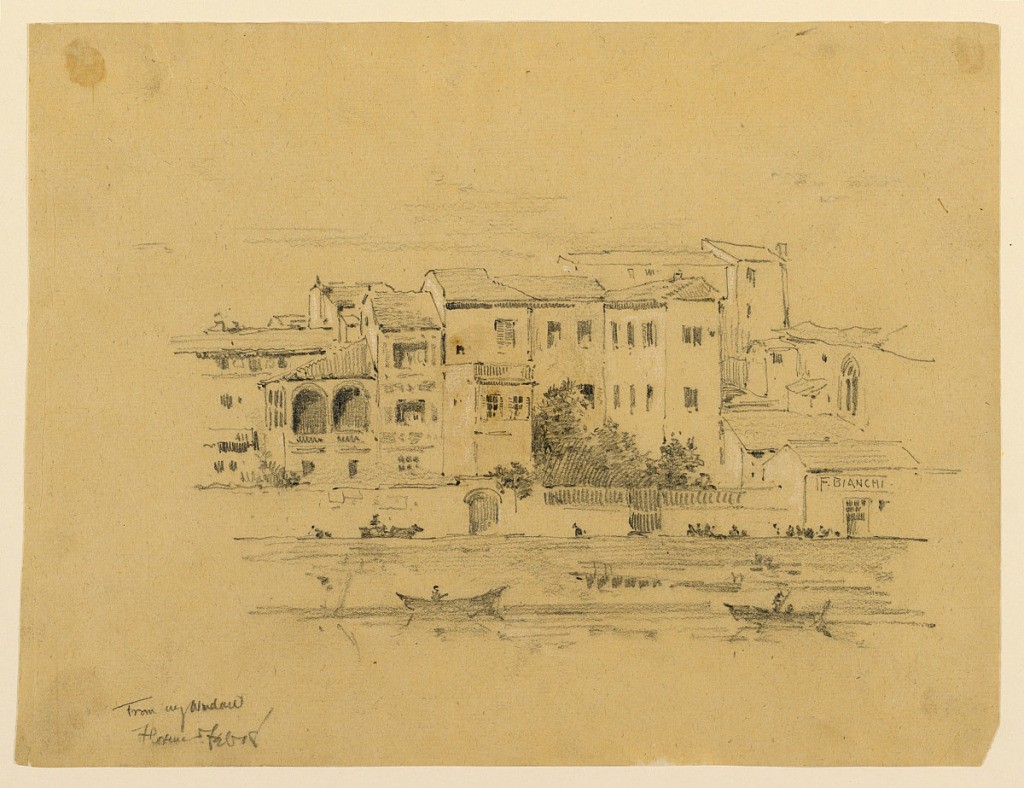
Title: From my Window, Florence
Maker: Arnold William Brunner, American, 1857–1925
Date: ca. 1892
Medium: Graphite and white heightening on cream paper
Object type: Drawing
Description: The Arno, below, with street and houses just on the other bank. Carriage and figures move past.